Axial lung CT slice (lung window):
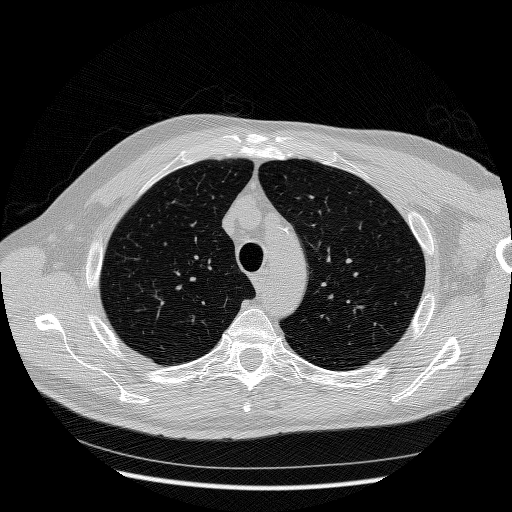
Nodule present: no